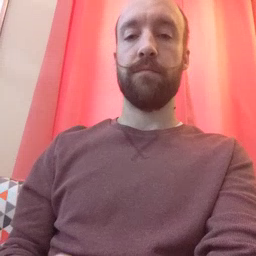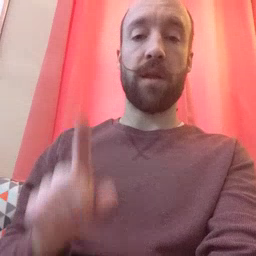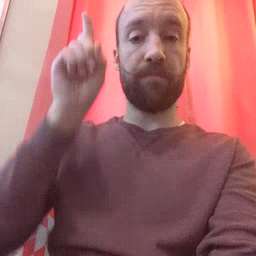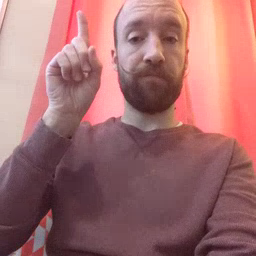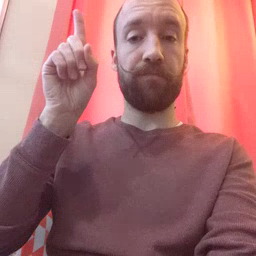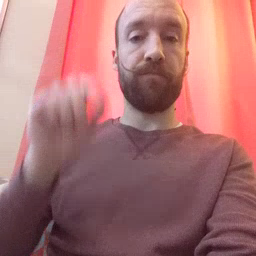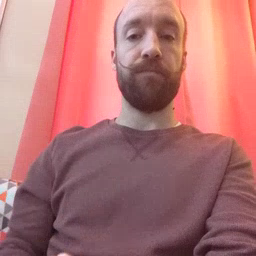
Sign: up